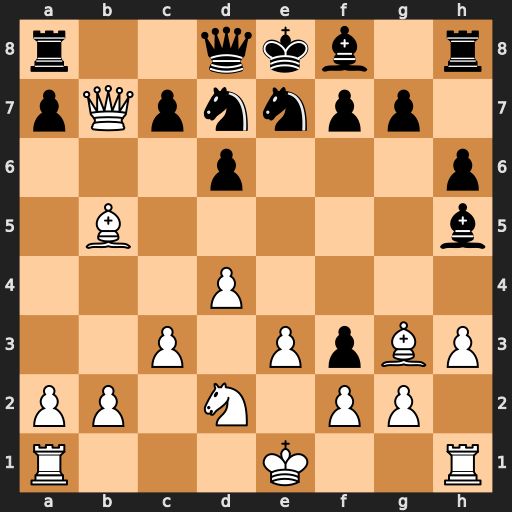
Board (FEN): r2qkb1r/pQpnnpp1/3p3p/1B5b/3P4/2P1PpBP/PP1N1PP1/R3K2R
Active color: w
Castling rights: KQkq
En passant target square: -
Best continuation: Bxd7+ Kxd7 Qb5+